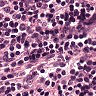
Metastatic tissue present: no